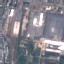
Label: Industrial